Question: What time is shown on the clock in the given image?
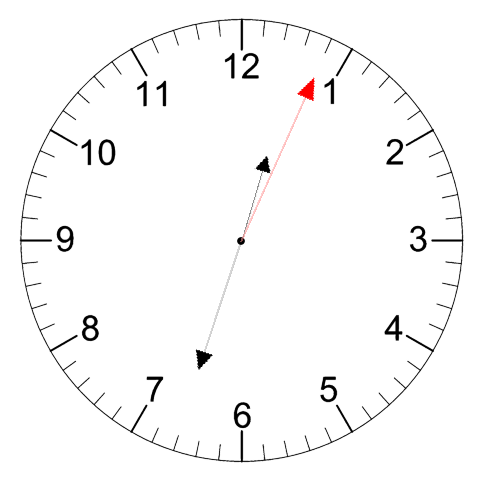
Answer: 12:33:04